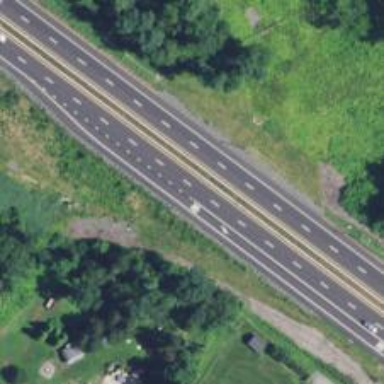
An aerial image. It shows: Asphalt trunk highway.